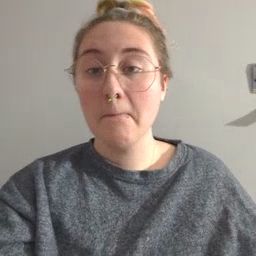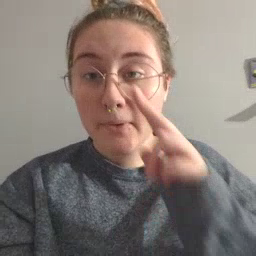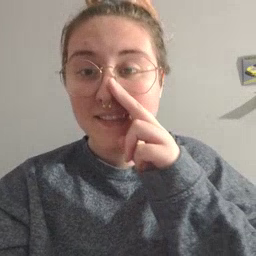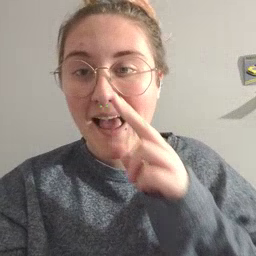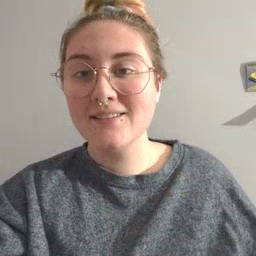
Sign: pretend